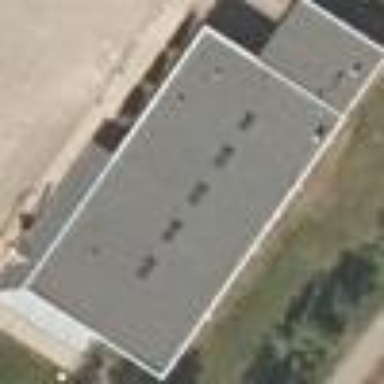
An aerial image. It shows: Building with flat roof.